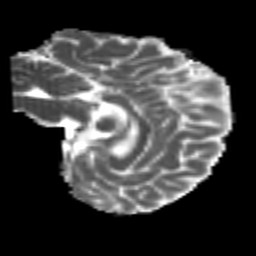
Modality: MD
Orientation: sagittal
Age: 21
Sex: female
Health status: healthy
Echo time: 0.074 s